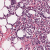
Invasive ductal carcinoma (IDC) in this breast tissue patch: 1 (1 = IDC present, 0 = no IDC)